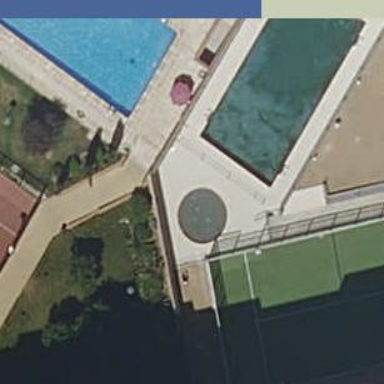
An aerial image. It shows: Swimming pool located in leisure land.